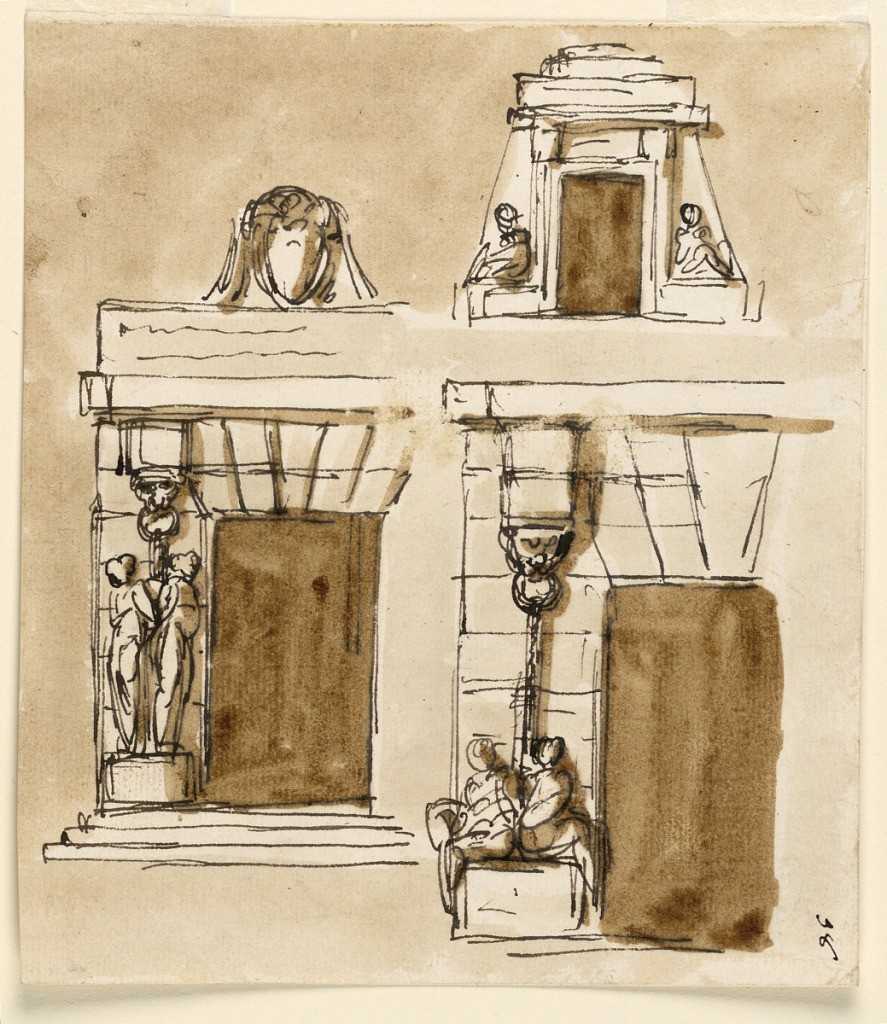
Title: Doors of a prison
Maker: Giuseppe Barberi, Italian, 1746–1809
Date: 1780–1790
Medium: Pen and brown ink, brush and brown wash on off-white laid paper, lined
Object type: Drawing
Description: At left: greater part of the elevation. Two standing captives are fettered to a ring which is supported by a lion mask. Inscription tablet, topped by an escutcheon. Top right: the door opening is out in a pylon shape and is flanked by seated captives. Bottom right: left half of an elevation without the top. Similar to the left design, but the captives are seated. Colored background.